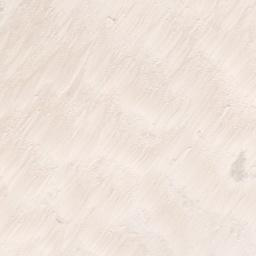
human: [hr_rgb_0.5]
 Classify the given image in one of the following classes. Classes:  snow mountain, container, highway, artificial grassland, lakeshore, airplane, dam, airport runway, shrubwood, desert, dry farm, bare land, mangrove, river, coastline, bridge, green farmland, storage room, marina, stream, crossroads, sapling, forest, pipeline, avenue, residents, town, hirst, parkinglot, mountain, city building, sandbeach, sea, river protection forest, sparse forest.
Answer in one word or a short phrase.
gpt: sandbeach